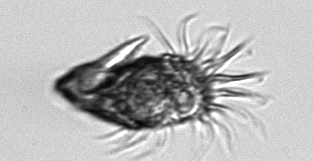
Label: Tontonia_appendiculariformis